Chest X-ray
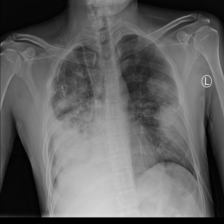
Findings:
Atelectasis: negative
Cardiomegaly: negative
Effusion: negative
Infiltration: negative
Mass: negative
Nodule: negative
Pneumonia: negative
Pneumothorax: negative
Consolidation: positive
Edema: negative
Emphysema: negative
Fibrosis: negative
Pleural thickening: negative
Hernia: negative